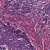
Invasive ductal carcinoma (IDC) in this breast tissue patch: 1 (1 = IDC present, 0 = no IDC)